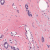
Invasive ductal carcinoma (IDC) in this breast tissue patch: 1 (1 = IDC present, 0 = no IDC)